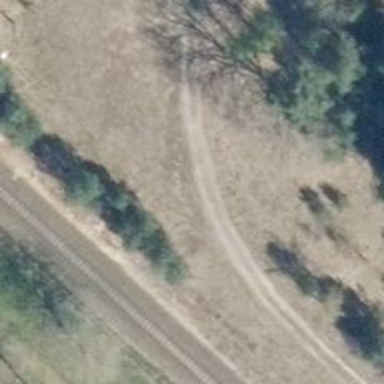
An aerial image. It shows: Track with grade2 tracktype.